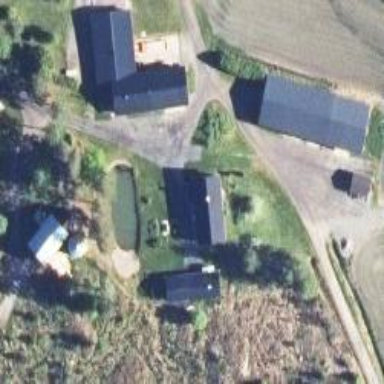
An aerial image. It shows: Farm.